Field crop: maize
Growth stage: 1
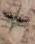
Species: atriplex